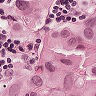
Metastatic tissue present: yes